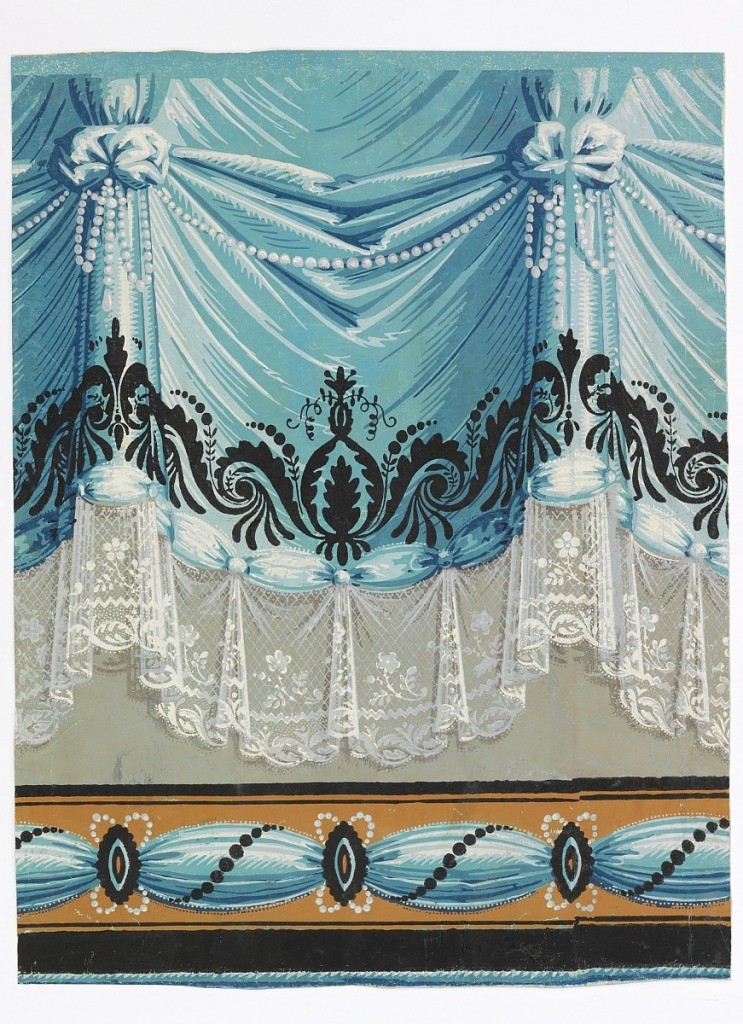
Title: Border
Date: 1805–1815
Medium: Block printed on handmade paper
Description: Gathered blue drapery with lace edging in white. Blue ribbon caught with medallions along bottom edge; was probably meant to be cut out to use as chair rail. Both motifs are ornamented with white pearls and black scroll and bead design.